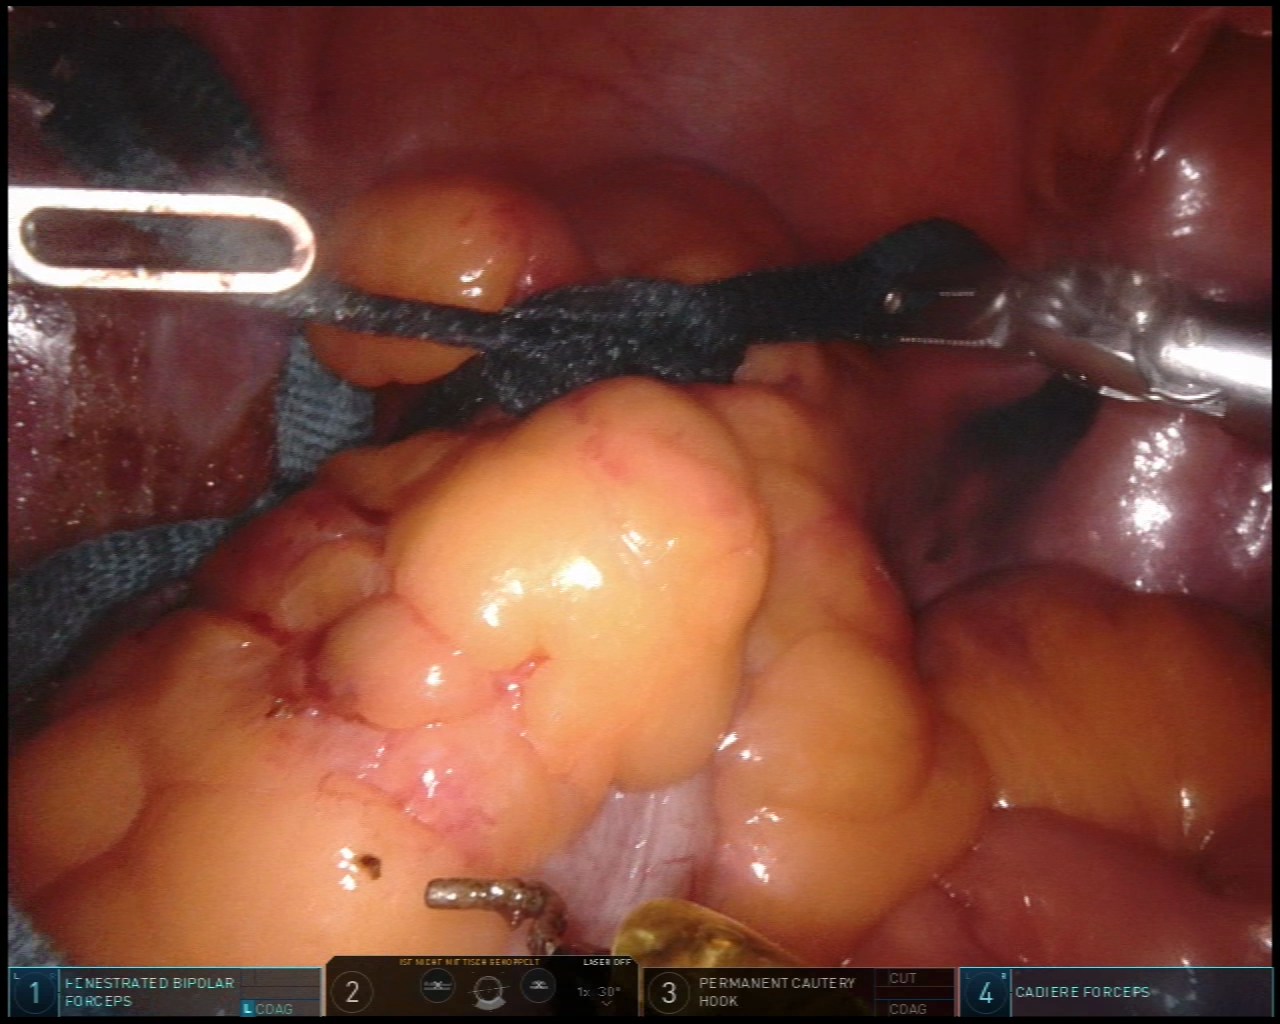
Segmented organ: small_intestine
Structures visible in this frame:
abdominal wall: yes
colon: yes
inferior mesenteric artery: no
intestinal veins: no
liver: no
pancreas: no
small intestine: yes
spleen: no
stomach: no
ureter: no
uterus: no
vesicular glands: no